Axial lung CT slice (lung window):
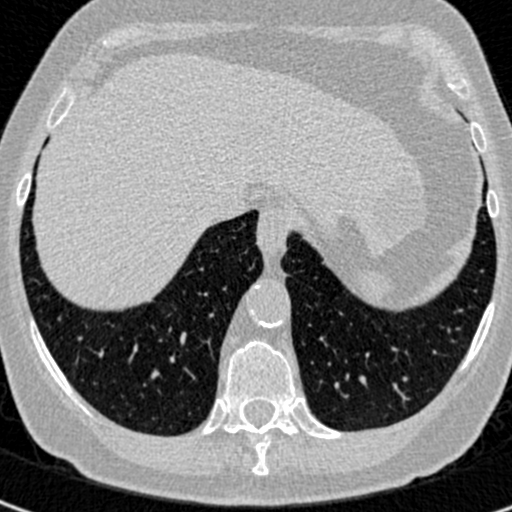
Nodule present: no